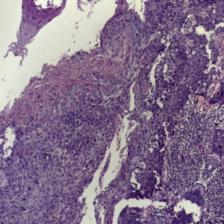
Diagnosis: OSCC